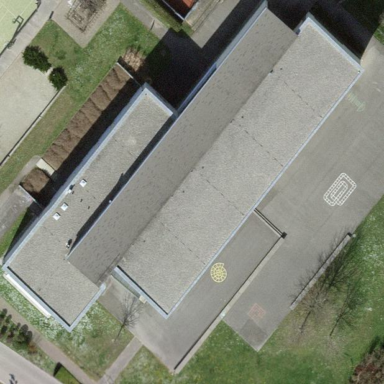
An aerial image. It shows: School building.